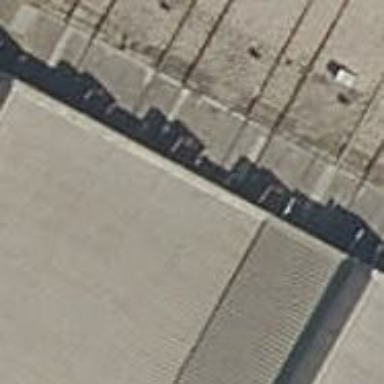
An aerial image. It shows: Yard meant for services.